Question: I've integrated Google map with my website and it is not fully loaded. See the screen below;

I've integrated it by using the code which is given below;
'''
<script>
var geocoder, map;
// var myAddress = document.getElementById('address');
var eineAdresseZH = 'MyAddress,Location'
function codeAddress(address) {
geocoder = new google.maps.Geocoder();
geocoder.geocode({
'address': eineAdresseZH
}, function(results, status) {
if (status == google.maps.GeocoderStatus.OK) {
var myOptions = {
zoom: 16,
draggable: false,
scrollwheel: false,
center: results[0].geometry.location,
styles: [
{
"featureType": "administrative",
"elementType": "all",
"stylers": [
{
"visibility": "off"
}
]
},
{
"featureType": "water",
"elementType": "geometry.fill",
"stylers": [
{
"visibility": "on"
},
{
"color": "#8c9ee1"
},
{
"hue": "#001a76"
}
]
},
{
"featureType": "all",
"elementType": "labels.text.stroke",
"stylers": [
{
"visibility": "off"
}
]
},
{
"featureType": "all",
"elementType": "labels.text.fill",
"stylers": [
{
"visibility": "on"
},
{
"color": "#c39619"
}
]
},
{
"featureType": "water",
"elementType": "labels.text.fill",
"stylers": [
{
"visibility": "on"
},
{
"color": "#001a76"
}
]
},
{
"featureType": "administrative.country",
"elementType": "geometry.stroke",
"stylers": [
{
"visibility": "on"
},
{
"color": "#c39619"
},
{
"weight": 1.5
}
]
},
{
"featureType": "administrative.country",
"elementType": "labels.text.fill",
"stylers": [
{
"visibility": "on"
},
{
"color": "#c39619"
}
]
},
{
"featureType": "landscape",
"elementType": "geometry.fill",
"stylers": [
{
"visibility": "on"
},
{
"hue": "#c39619"
},
{
"saturation": 40
},
{
"lightness": -20
},
{
"gamma": 5
}
]
},
{
"featureType": "road",
"elementType": "geometry.fill",
"stylers": [
{
"visibility": "on"
},
{
"color": "#ffffff"
}
]
},
{
"featureType": "road",
"elementType": "geometry.stroke",
"stylers": [
{
"visibility": "off"
}
]
},
{
"featureType": "poi",
"elementType": "all",
"stylers": [
{
"visibility": "off"
}
]
},
{
"featureType": "transit",
"elementType": "geometry.fill",
"stylers": [
{
"visibility": "on"
},
{
"hue": "#c39619"
},
{
"saturation": 50
}
]
},
{
"featureType": "all",
"elementType": "labels.icon",
"stylers": [
{
"visibility": "on"
},
{
"hue": "#c39619"
}
]
},
{
"featureType": "administrative.locality",
"elementType": "labels.icon",
"stylers": [
{
"visibility": "off"
},
{
"color": "#646464"
}
]
},
{
"featureType": "road",
"elementType": "geometry.stroke",
"stylers": [
{
"visibility": "on"
},
{
"color": "#c39619"
},
{
"saturation": -30
},
{
"lightness": 70
}
]
}
]
}
map = new google.maps.Map(document.getElementById("map-canvasZH"), myOptions);
var marker = new google.maps.Marker({
map: map,
position: results[0].geometry.location
});
}
});
}
google.maps.event.addDomListener(window, 'load', codeAddress);
</script>
<div id="map-canvasZH"></div>
'''
I've multiple google maps in the same page which is managed by different tabs. When we click on each tab the map is not fully loaded.
If anyone knows the solution, please help me to find the problem.
Thanks,
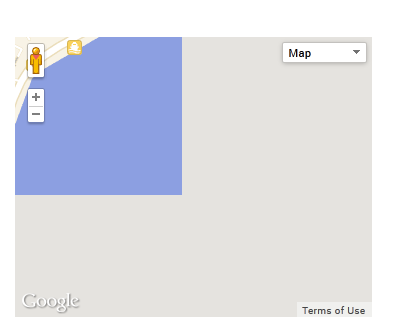
Answer: Try this:
'''
$(yourtab).on("click", function() {
google.maps.event.trigger(map, 'resize');
map.setCenter(yourSavedCenter);
});
'''